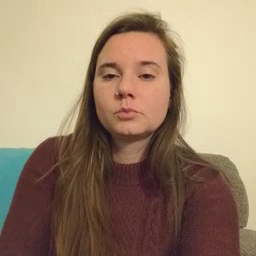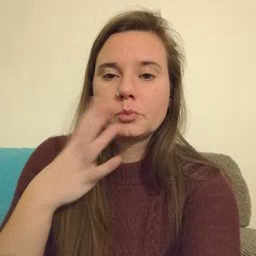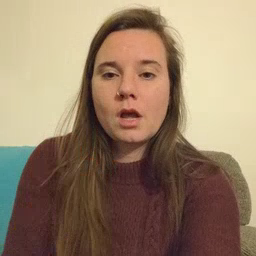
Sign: wet